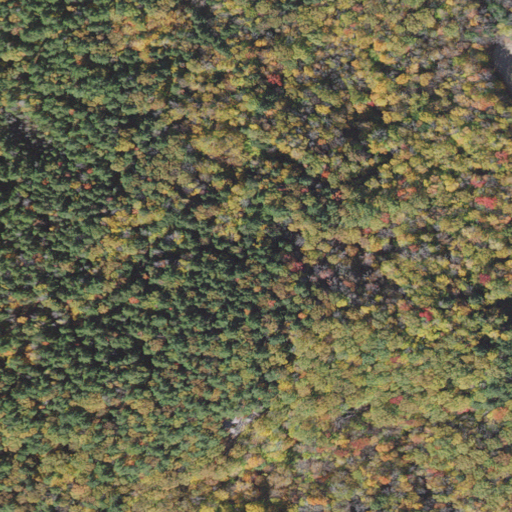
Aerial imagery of cliff(s) in New Hampshire named Crocketts Ledge containing deciduous forest, evergreen forest, mixed forest, open development, and low intensity development